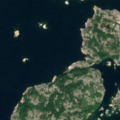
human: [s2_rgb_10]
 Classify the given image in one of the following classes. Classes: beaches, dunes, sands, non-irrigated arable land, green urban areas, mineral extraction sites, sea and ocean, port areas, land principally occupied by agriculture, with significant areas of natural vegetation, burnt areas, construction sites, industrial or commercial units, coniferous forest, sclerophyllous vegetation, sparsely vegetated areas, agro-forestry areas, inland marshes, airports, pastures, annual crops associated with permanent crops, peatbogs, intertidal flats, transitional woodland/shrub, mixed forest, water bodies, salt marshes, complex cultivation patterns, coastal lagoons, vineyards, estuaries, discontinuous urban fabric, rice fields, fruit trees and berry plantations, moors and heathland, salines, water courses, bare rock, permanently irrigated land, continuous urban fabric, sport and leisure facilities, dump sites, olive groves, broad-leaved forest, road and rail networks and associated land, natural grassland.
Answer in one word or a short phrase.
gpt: bare rock, sea and ocean